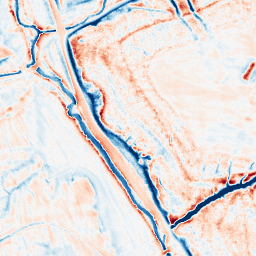
Category: edge_preserving
Decomposition family: anisotropic_diffusion
Decomposition parameters: iterations: 50
kappa: 50
gamma: 0.15
Upsampling method: cubic_catmull_rom
Upsampling parameters: scale: 8
Upsampling scale: 8